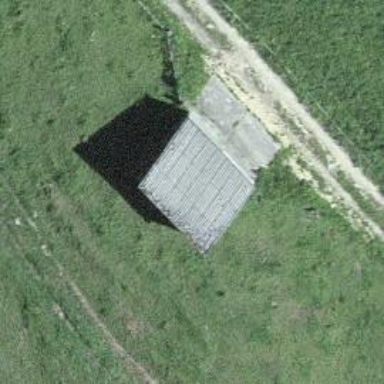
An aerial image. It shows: Garage building.